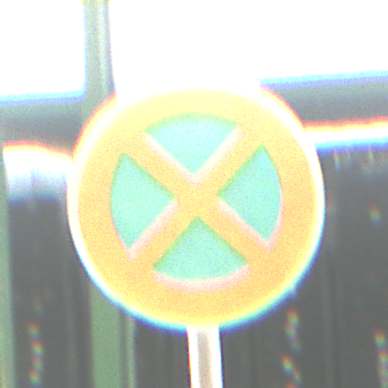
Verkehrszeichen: AbsolutesHalteverbot
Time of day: MorningAfternoon
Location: Roofed (Special)
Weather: NotSpecified
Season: NotSpecified
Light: Artificial